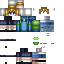
A male human skin with medium skin, wearing blonde long hair dressed in a blue hoodie and blue pants, featuring a closed mouth.